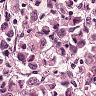
Metastatic tissue present: yes